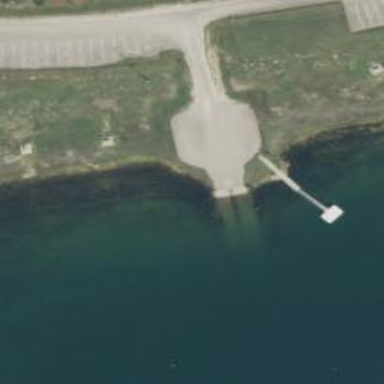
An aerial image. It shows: Slipway on leisure land.